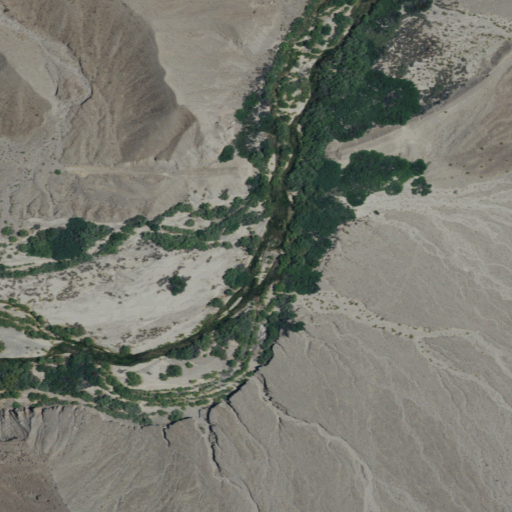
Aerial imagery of gap in California named The Narrows containing shrub, barren land, and woody wetlands